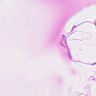
Metastatic tissue present: no